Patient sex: M
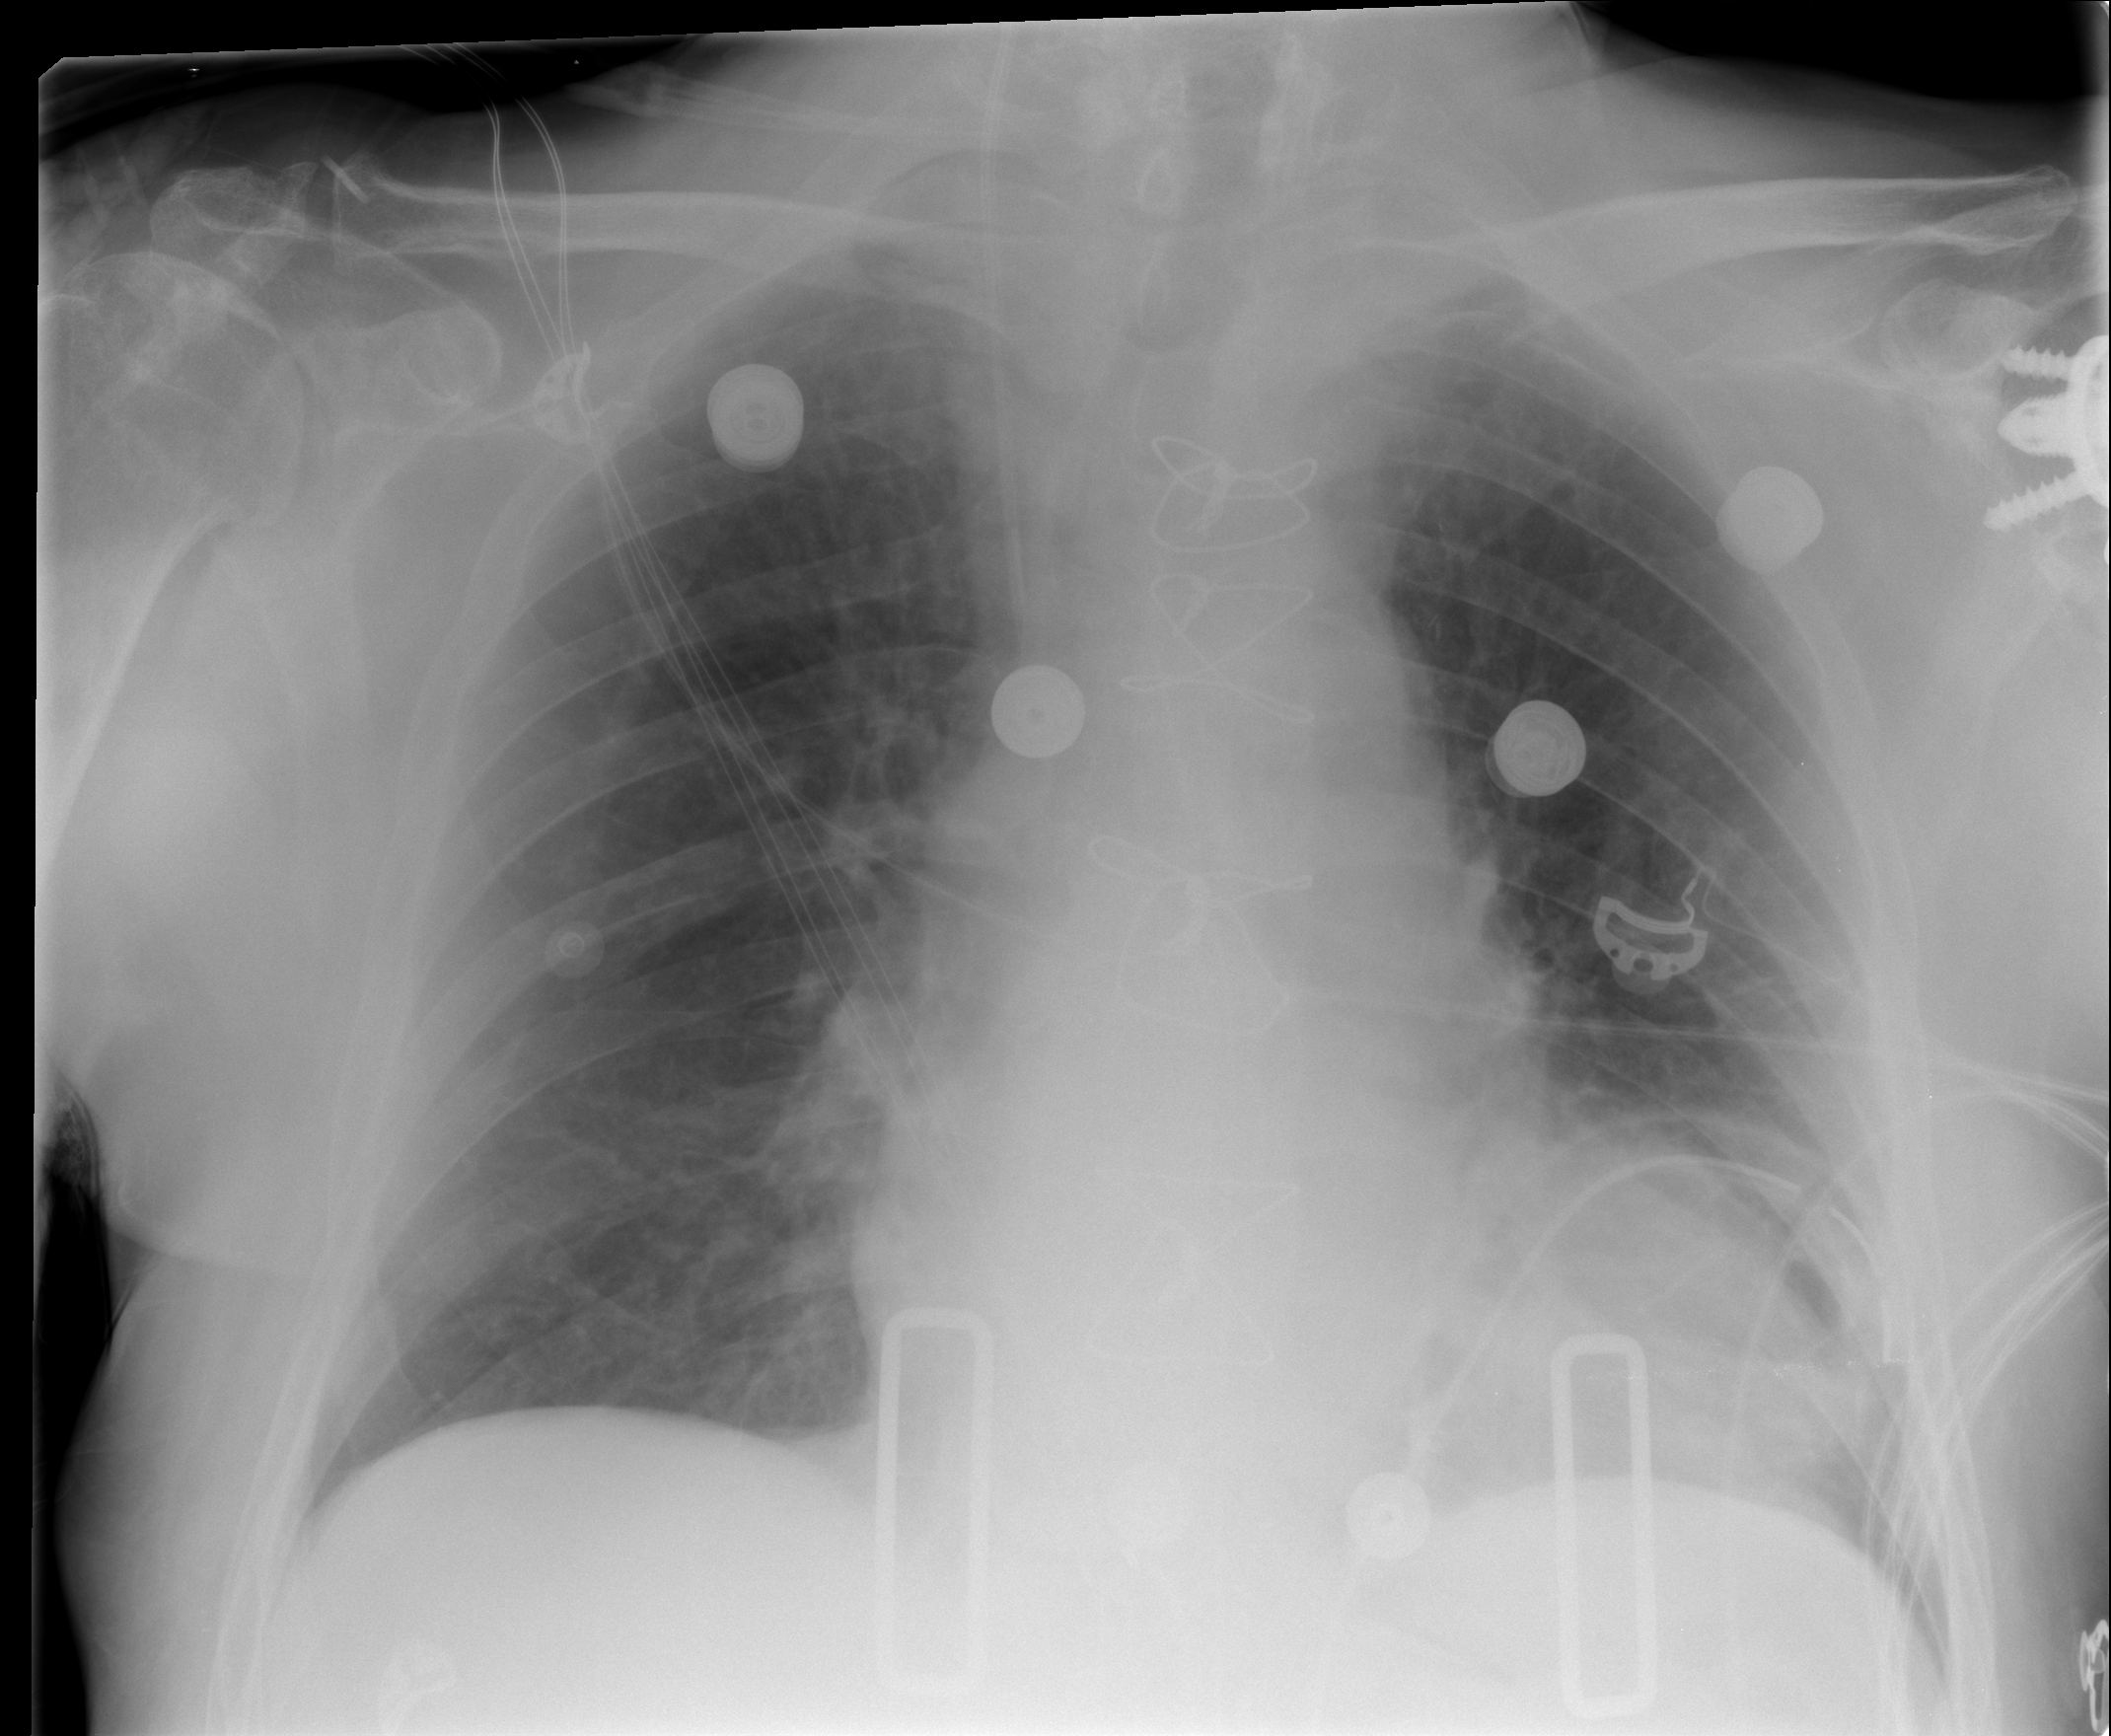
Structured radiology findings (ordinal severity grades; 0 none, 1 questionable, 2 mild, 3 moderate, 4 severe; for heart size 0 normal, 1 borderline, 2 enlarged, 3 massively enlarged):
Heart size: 2
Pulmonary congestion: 2
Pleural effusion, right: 0
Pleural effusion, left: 0
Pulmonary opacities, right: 0
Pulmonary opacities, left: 0
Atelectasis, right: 0
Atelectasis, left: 2